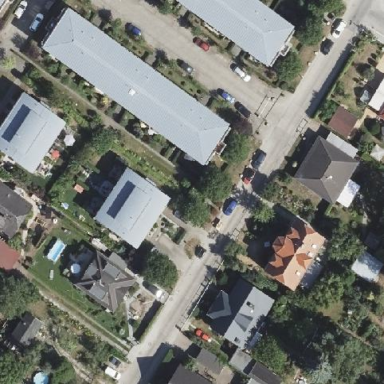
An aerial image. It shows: Apartment building with flat roof.